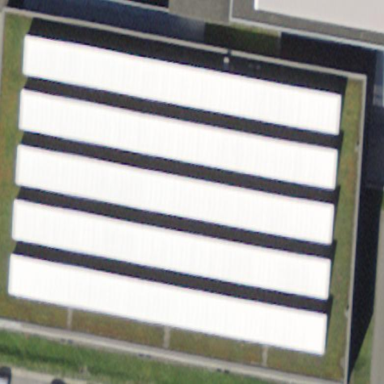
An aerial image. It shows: Industrial building.